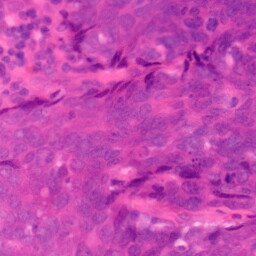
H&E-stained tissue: Colon